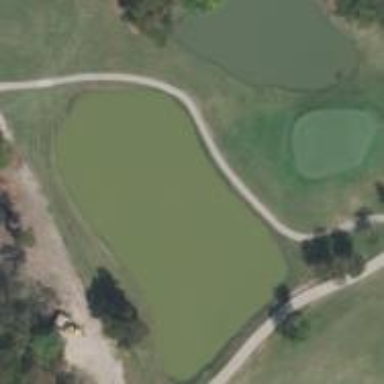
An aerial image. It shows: Water hazard on golf course. The hazard is natural water feature.